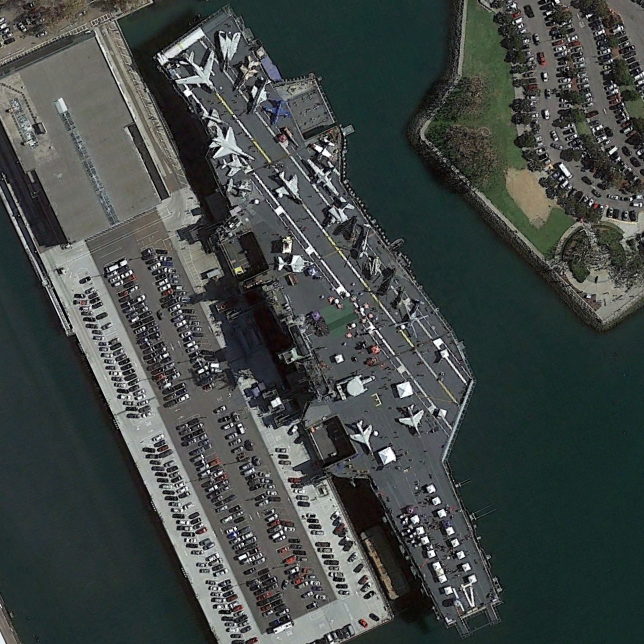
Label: aircraft_carrier